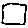
Label: square